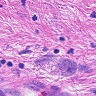
Metastatic tissue present: no